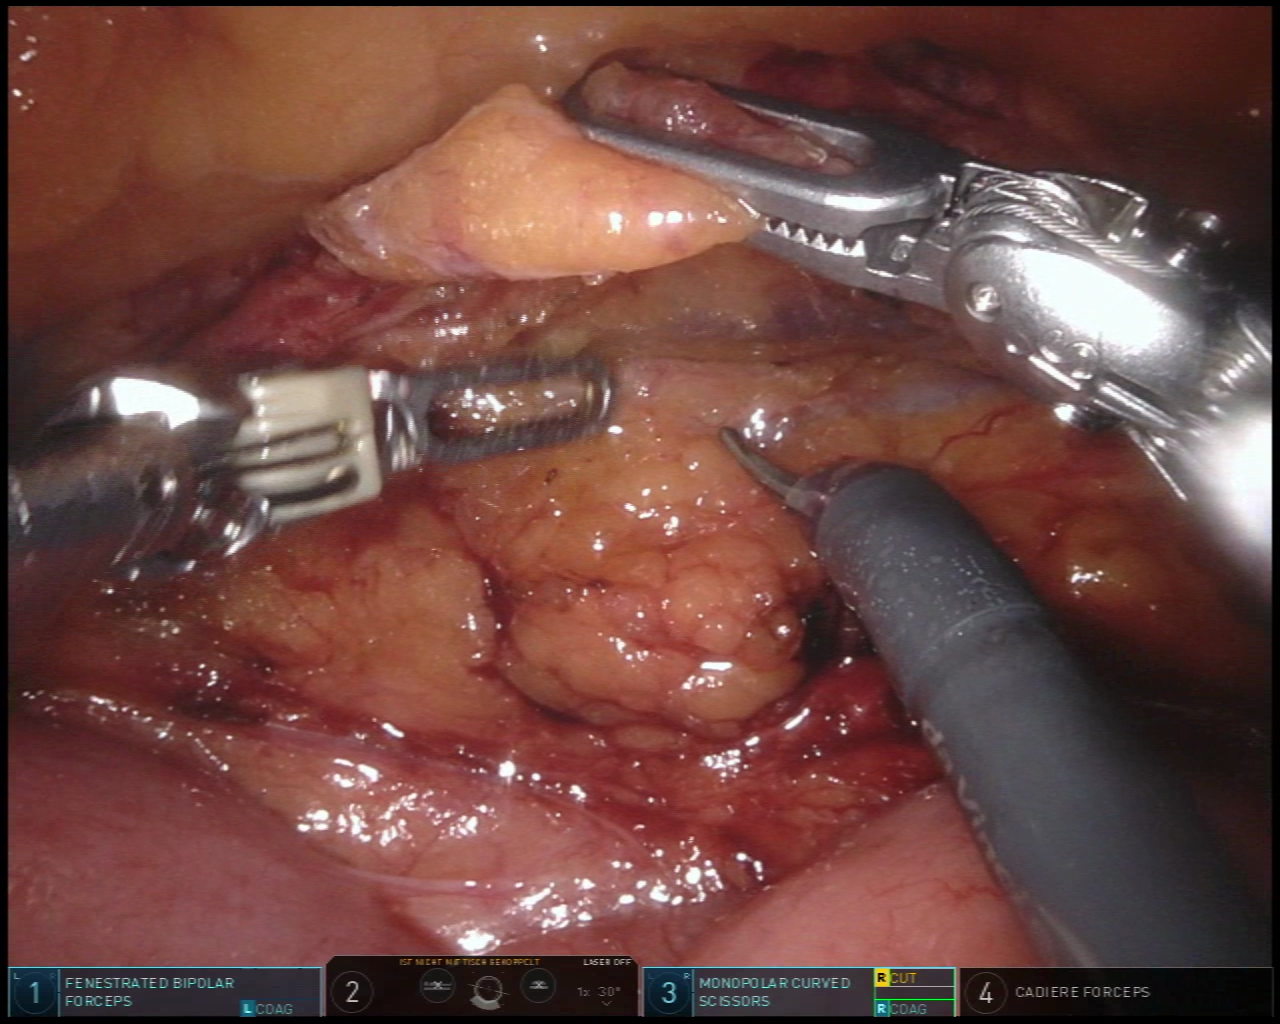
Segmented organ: intestinal_veins
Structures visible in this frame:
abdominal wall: no
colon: no
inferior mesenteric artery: no
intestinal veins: yes
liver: no
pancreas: no
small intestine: yes
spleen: no
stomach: no
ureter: no
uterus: no
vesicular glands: no